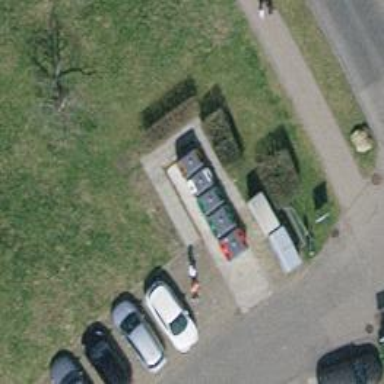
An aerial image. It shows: Recycling container for scrap metal.